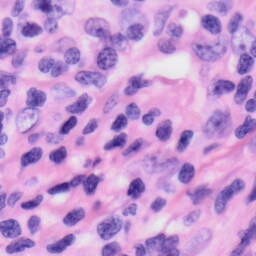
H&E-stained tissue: Skin